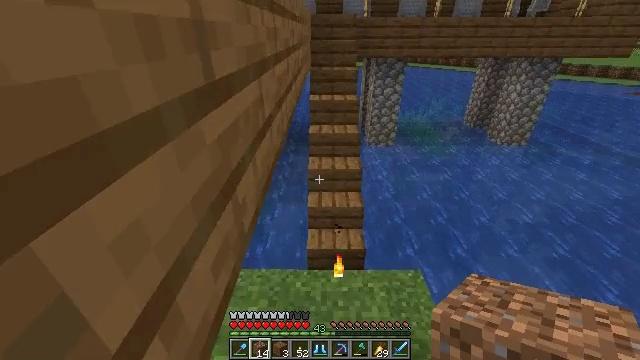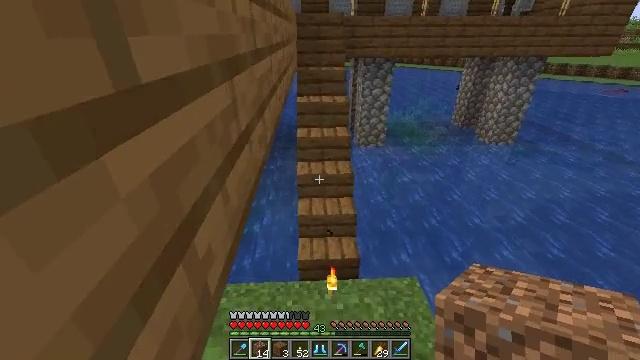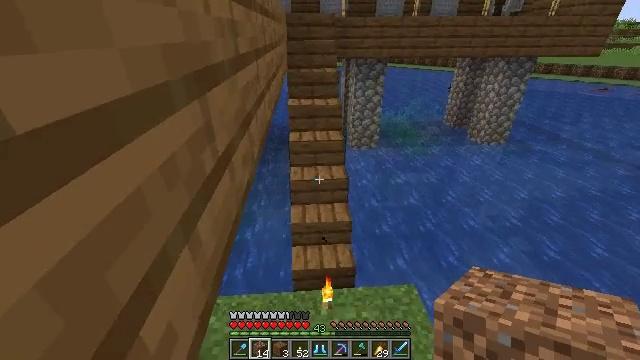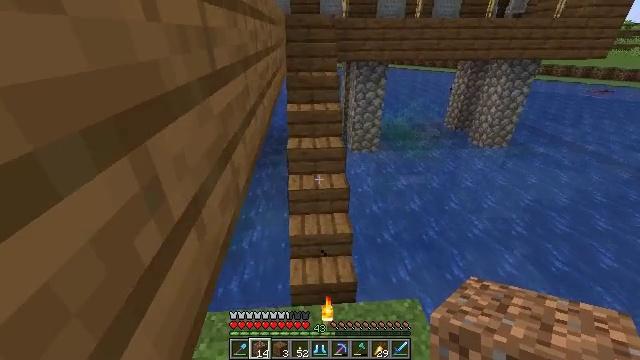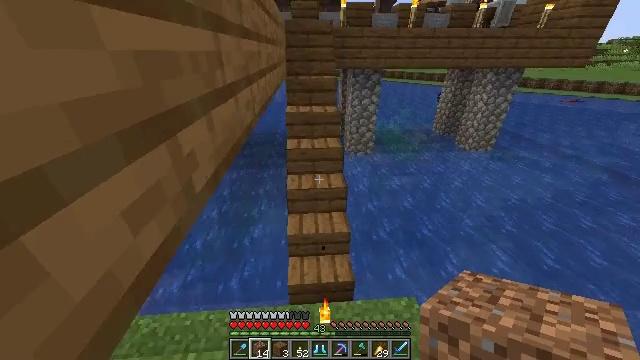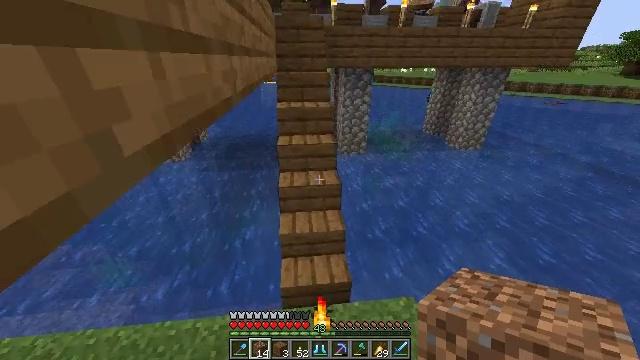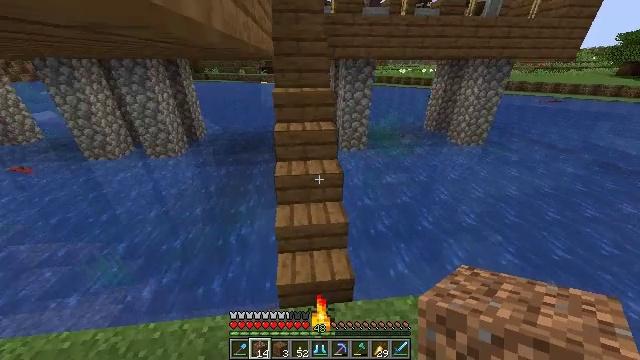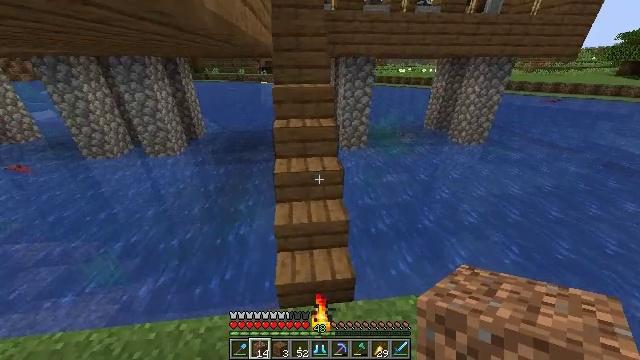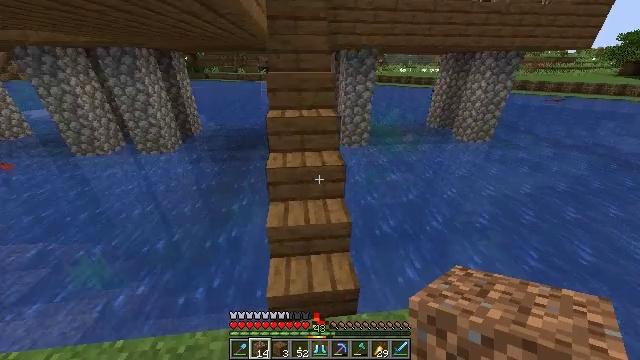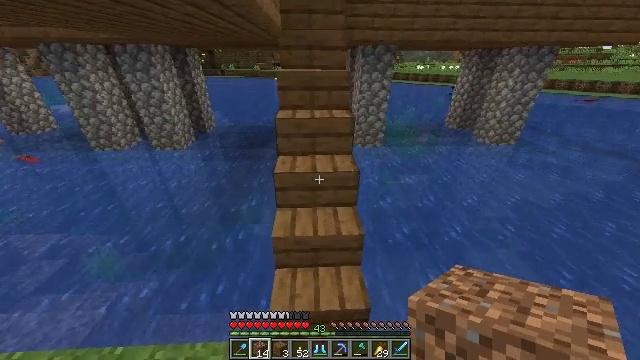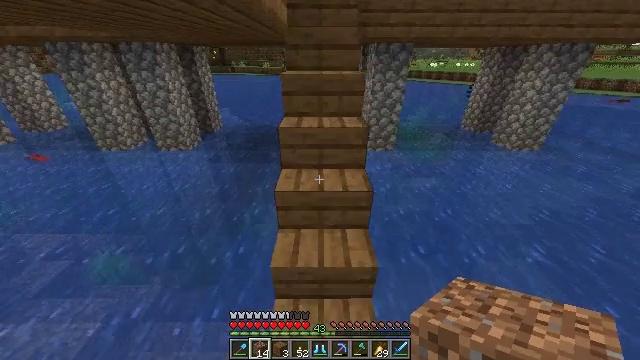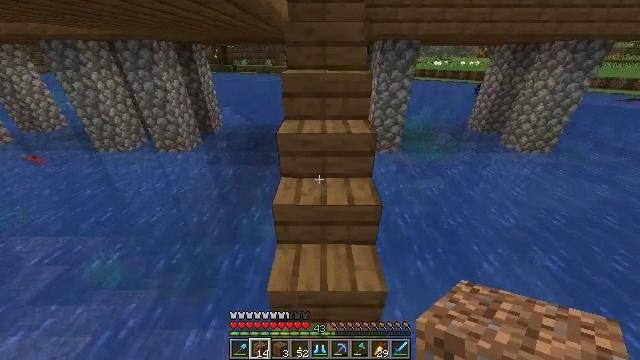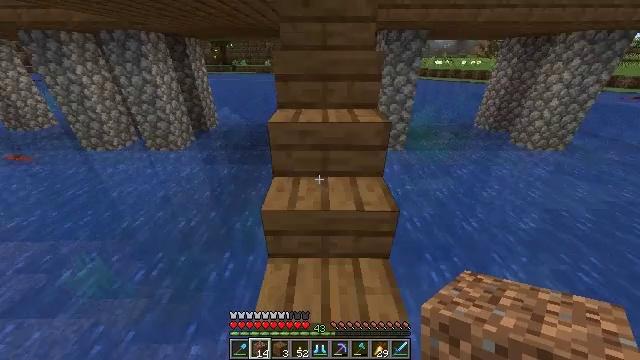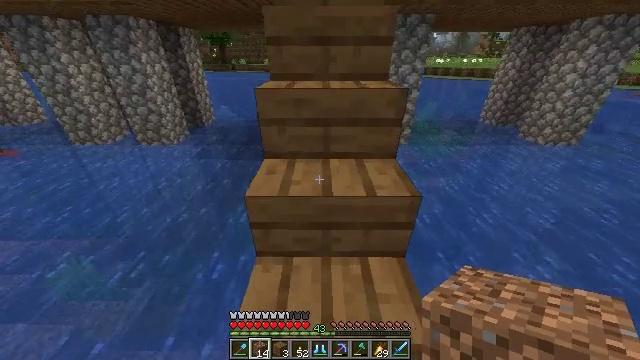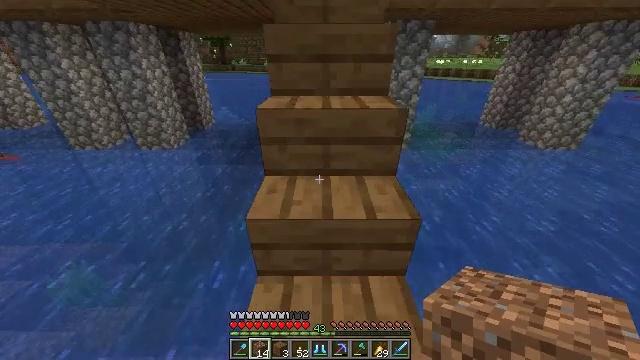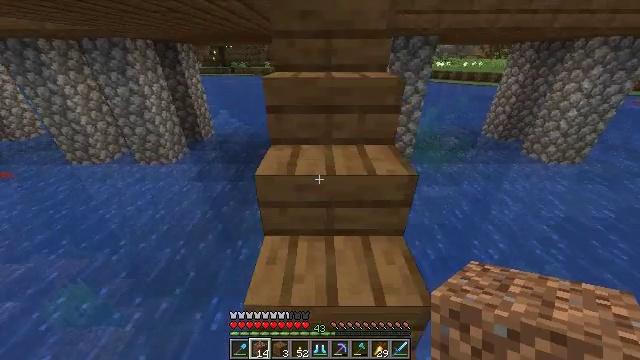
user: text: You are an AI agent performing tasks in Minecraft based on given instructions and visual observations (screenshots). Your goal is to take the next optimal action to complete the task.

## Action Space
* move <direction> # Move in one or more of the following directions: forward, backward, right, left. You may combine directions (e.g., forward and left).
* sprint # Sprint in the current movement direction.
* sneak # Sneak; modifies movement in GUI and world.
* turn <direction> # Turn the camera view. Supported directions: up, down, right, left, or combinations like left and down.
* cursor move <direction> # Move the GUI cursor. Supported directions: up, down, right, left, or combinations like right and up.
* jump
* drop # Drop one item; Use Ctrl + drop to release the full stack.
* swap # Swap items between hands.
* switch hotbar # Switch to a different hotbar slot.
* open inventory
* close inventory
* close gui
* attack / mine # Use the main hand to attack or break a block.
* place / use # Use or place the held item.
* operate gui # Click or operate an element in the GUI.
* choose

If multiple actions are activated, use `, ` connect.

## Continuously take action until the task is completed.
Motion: motion action
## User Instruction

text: Break the spruce stairs for wood.
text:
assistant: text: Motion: move forward, sprint, turn right
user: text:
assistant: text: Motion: move forward, sprint, turn right
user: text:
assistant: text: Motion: move forward, sprint
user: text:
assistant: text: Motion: move forward, sprint
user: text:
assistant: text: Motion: move forward, turn right
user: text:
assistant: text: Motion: move forward, sprint
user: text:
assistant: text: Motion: move forward, sprint
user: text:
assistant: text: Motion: move forward, sprint
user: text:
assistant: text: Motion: move forward, sprint, turn left
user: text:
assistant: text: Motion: move forward, turn left
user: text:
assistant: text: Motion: move forward, sprint
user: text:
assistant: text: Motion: move forward, sprint
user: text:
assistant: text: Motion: move forward, sprint
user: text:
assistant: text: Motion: move forward, sprint
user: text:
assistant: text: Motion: move forward
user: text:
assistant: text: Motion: move forward
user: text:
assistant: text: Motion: move forward
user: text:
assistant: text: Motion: move forward
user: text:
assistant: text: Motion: move forward, turn right
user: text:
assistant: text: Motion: turn right
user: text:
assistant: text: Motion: no_op
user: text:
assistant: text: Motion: no_op
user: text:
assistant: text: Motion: no_op
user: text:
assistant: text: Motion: no_op
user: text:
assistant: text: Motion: no_op
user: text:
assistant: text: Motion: no_op
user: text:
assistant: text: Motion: no_op
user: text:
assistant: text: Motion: no_op
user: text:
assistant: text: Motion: no_op
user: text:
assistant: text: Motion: no_op